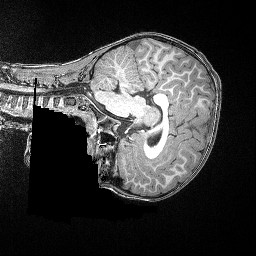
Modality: T1w
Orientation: sagittal
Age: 73
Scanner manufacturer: siemens
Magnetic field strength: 3 T
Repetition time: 2.5 s
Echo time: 0.00347 s